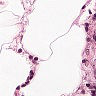
Metastatic tissue present: no